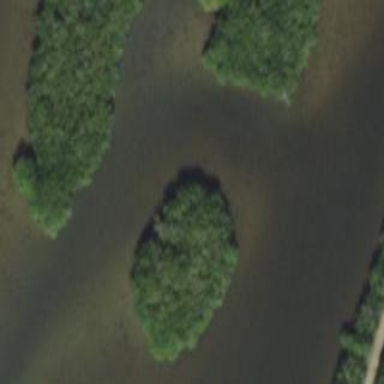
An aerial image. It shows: Islet.